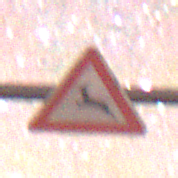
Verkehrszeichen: WildwechselRechts
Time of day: Night
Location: Outdoor (Nature)
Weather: Clear
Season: NotSpecified
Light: Natural